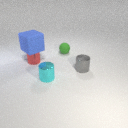
small gray metal cylinder in front of small green rubber sphere